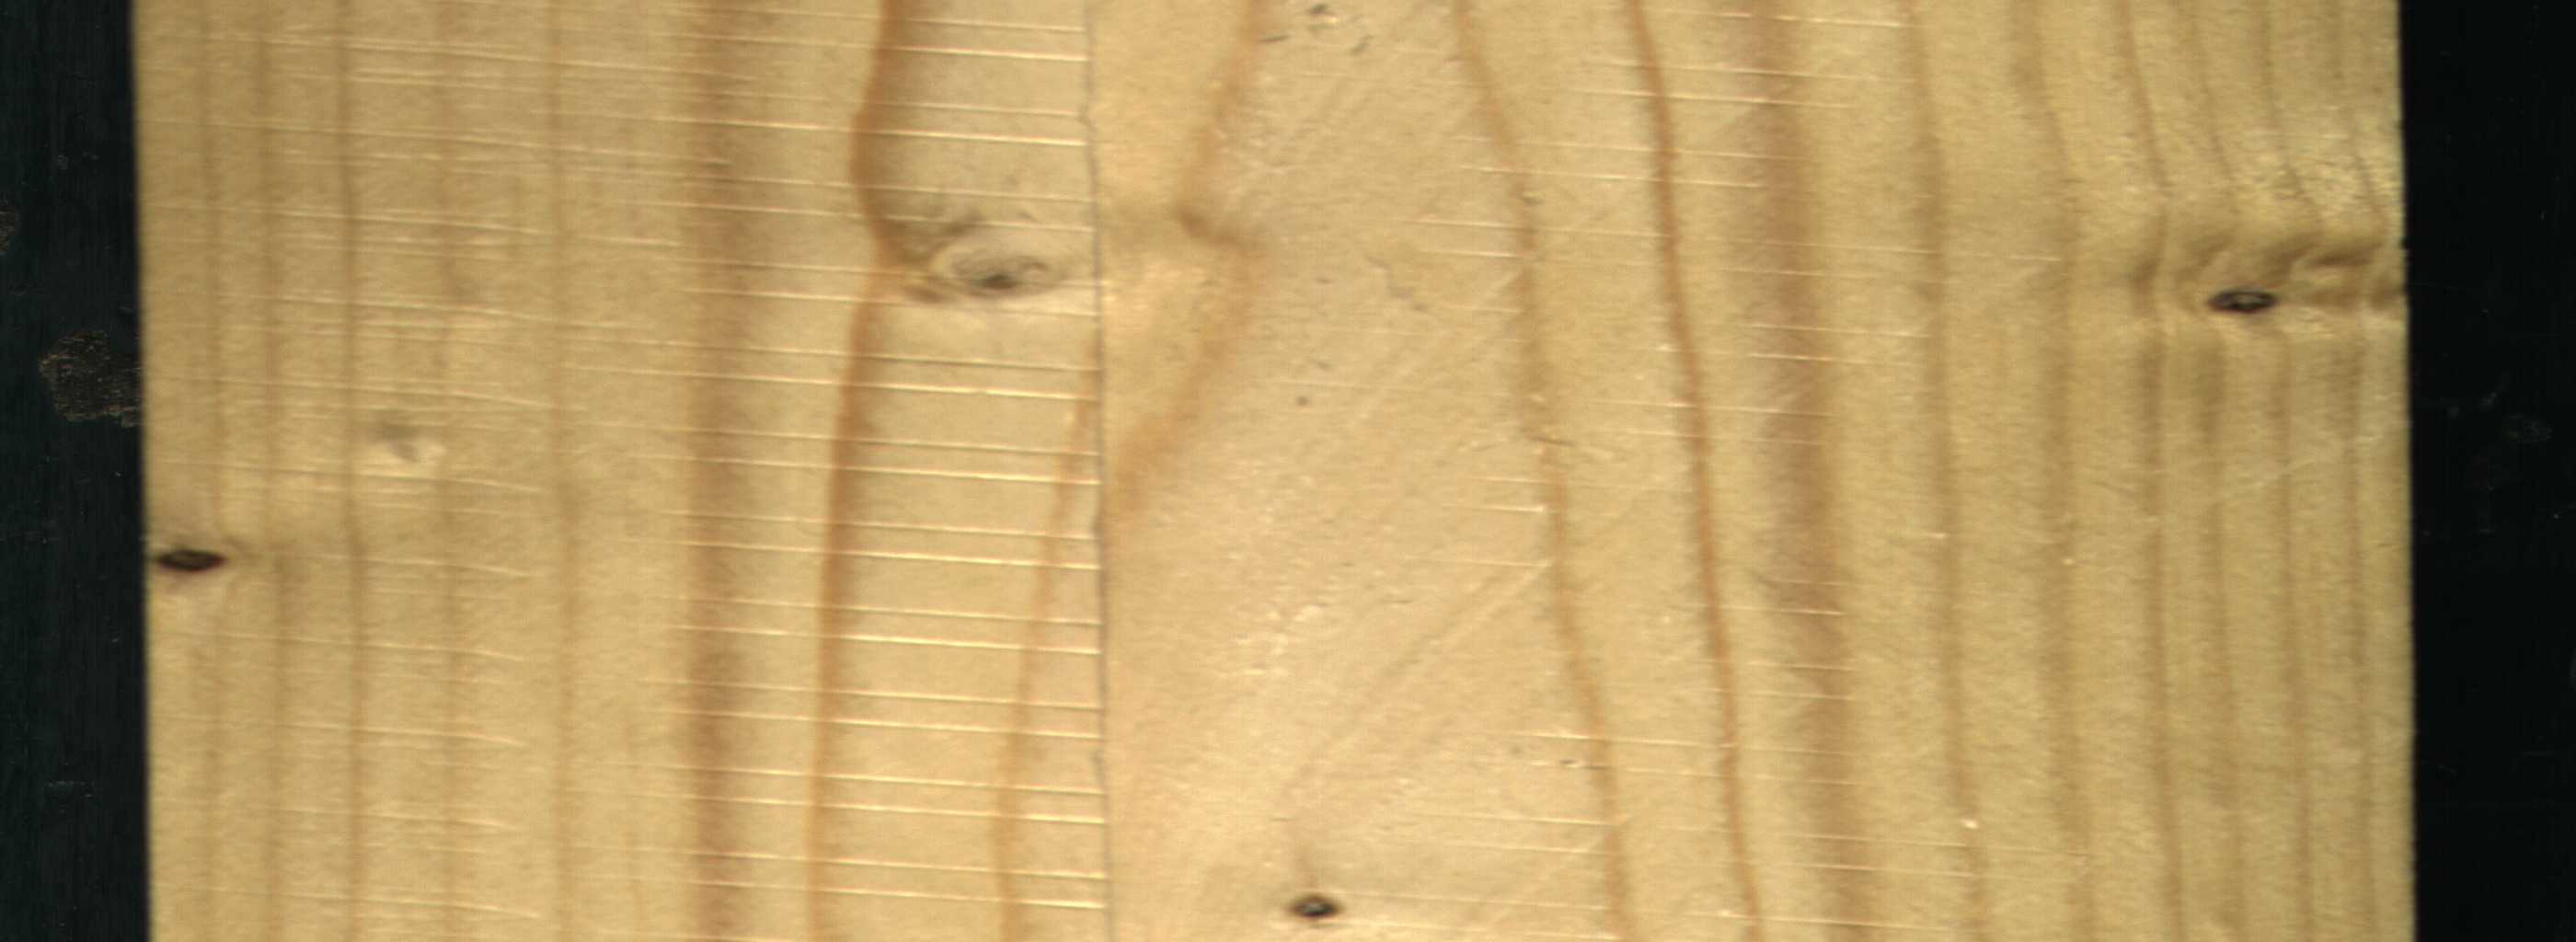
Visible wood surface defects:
Dead_Knot
Dead_Knot
Dead_Knot
Live_Knot